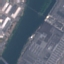
Label: River